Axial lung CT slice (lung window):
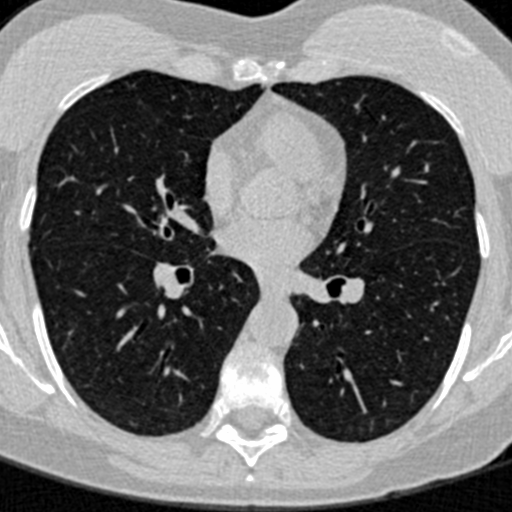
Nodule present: no